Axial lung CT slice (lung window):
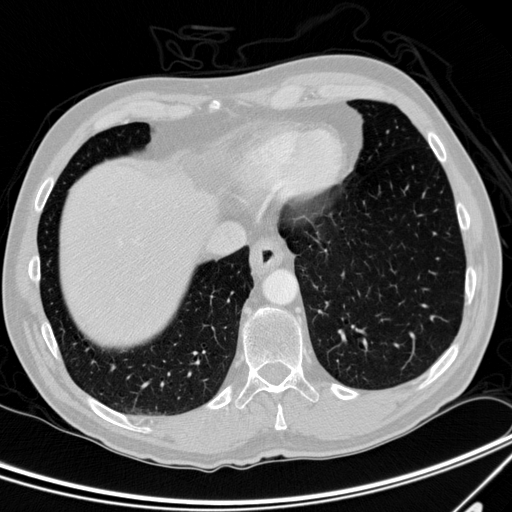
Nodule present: no